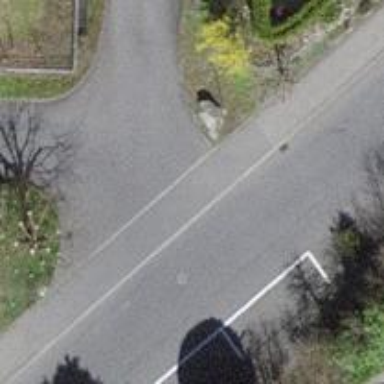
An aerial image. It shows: Unmarked road crossing.